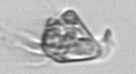
Label: Ciliophora